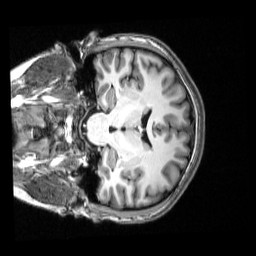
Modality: T1w
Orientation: coronal
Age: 26
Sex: female
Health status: healthy
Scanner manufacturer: siemens
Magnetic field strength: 3 T
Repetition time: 2.53 s
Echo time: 0.00339 s